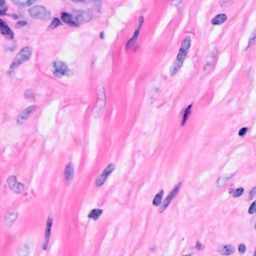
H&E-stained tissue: Breast